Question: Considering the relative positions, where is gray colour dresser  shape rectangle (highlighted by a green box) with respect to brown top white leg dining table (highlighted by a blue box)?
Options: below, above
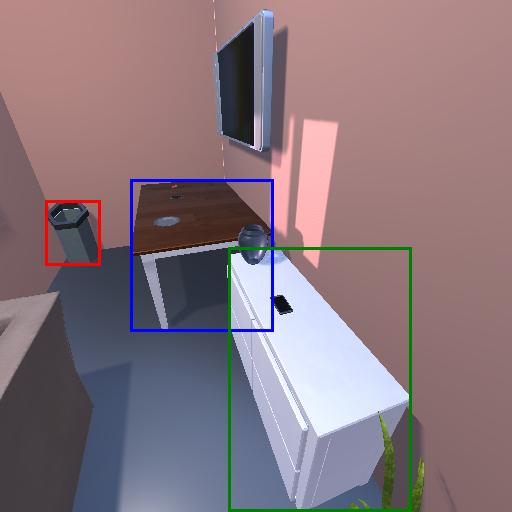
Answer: below